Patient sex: M
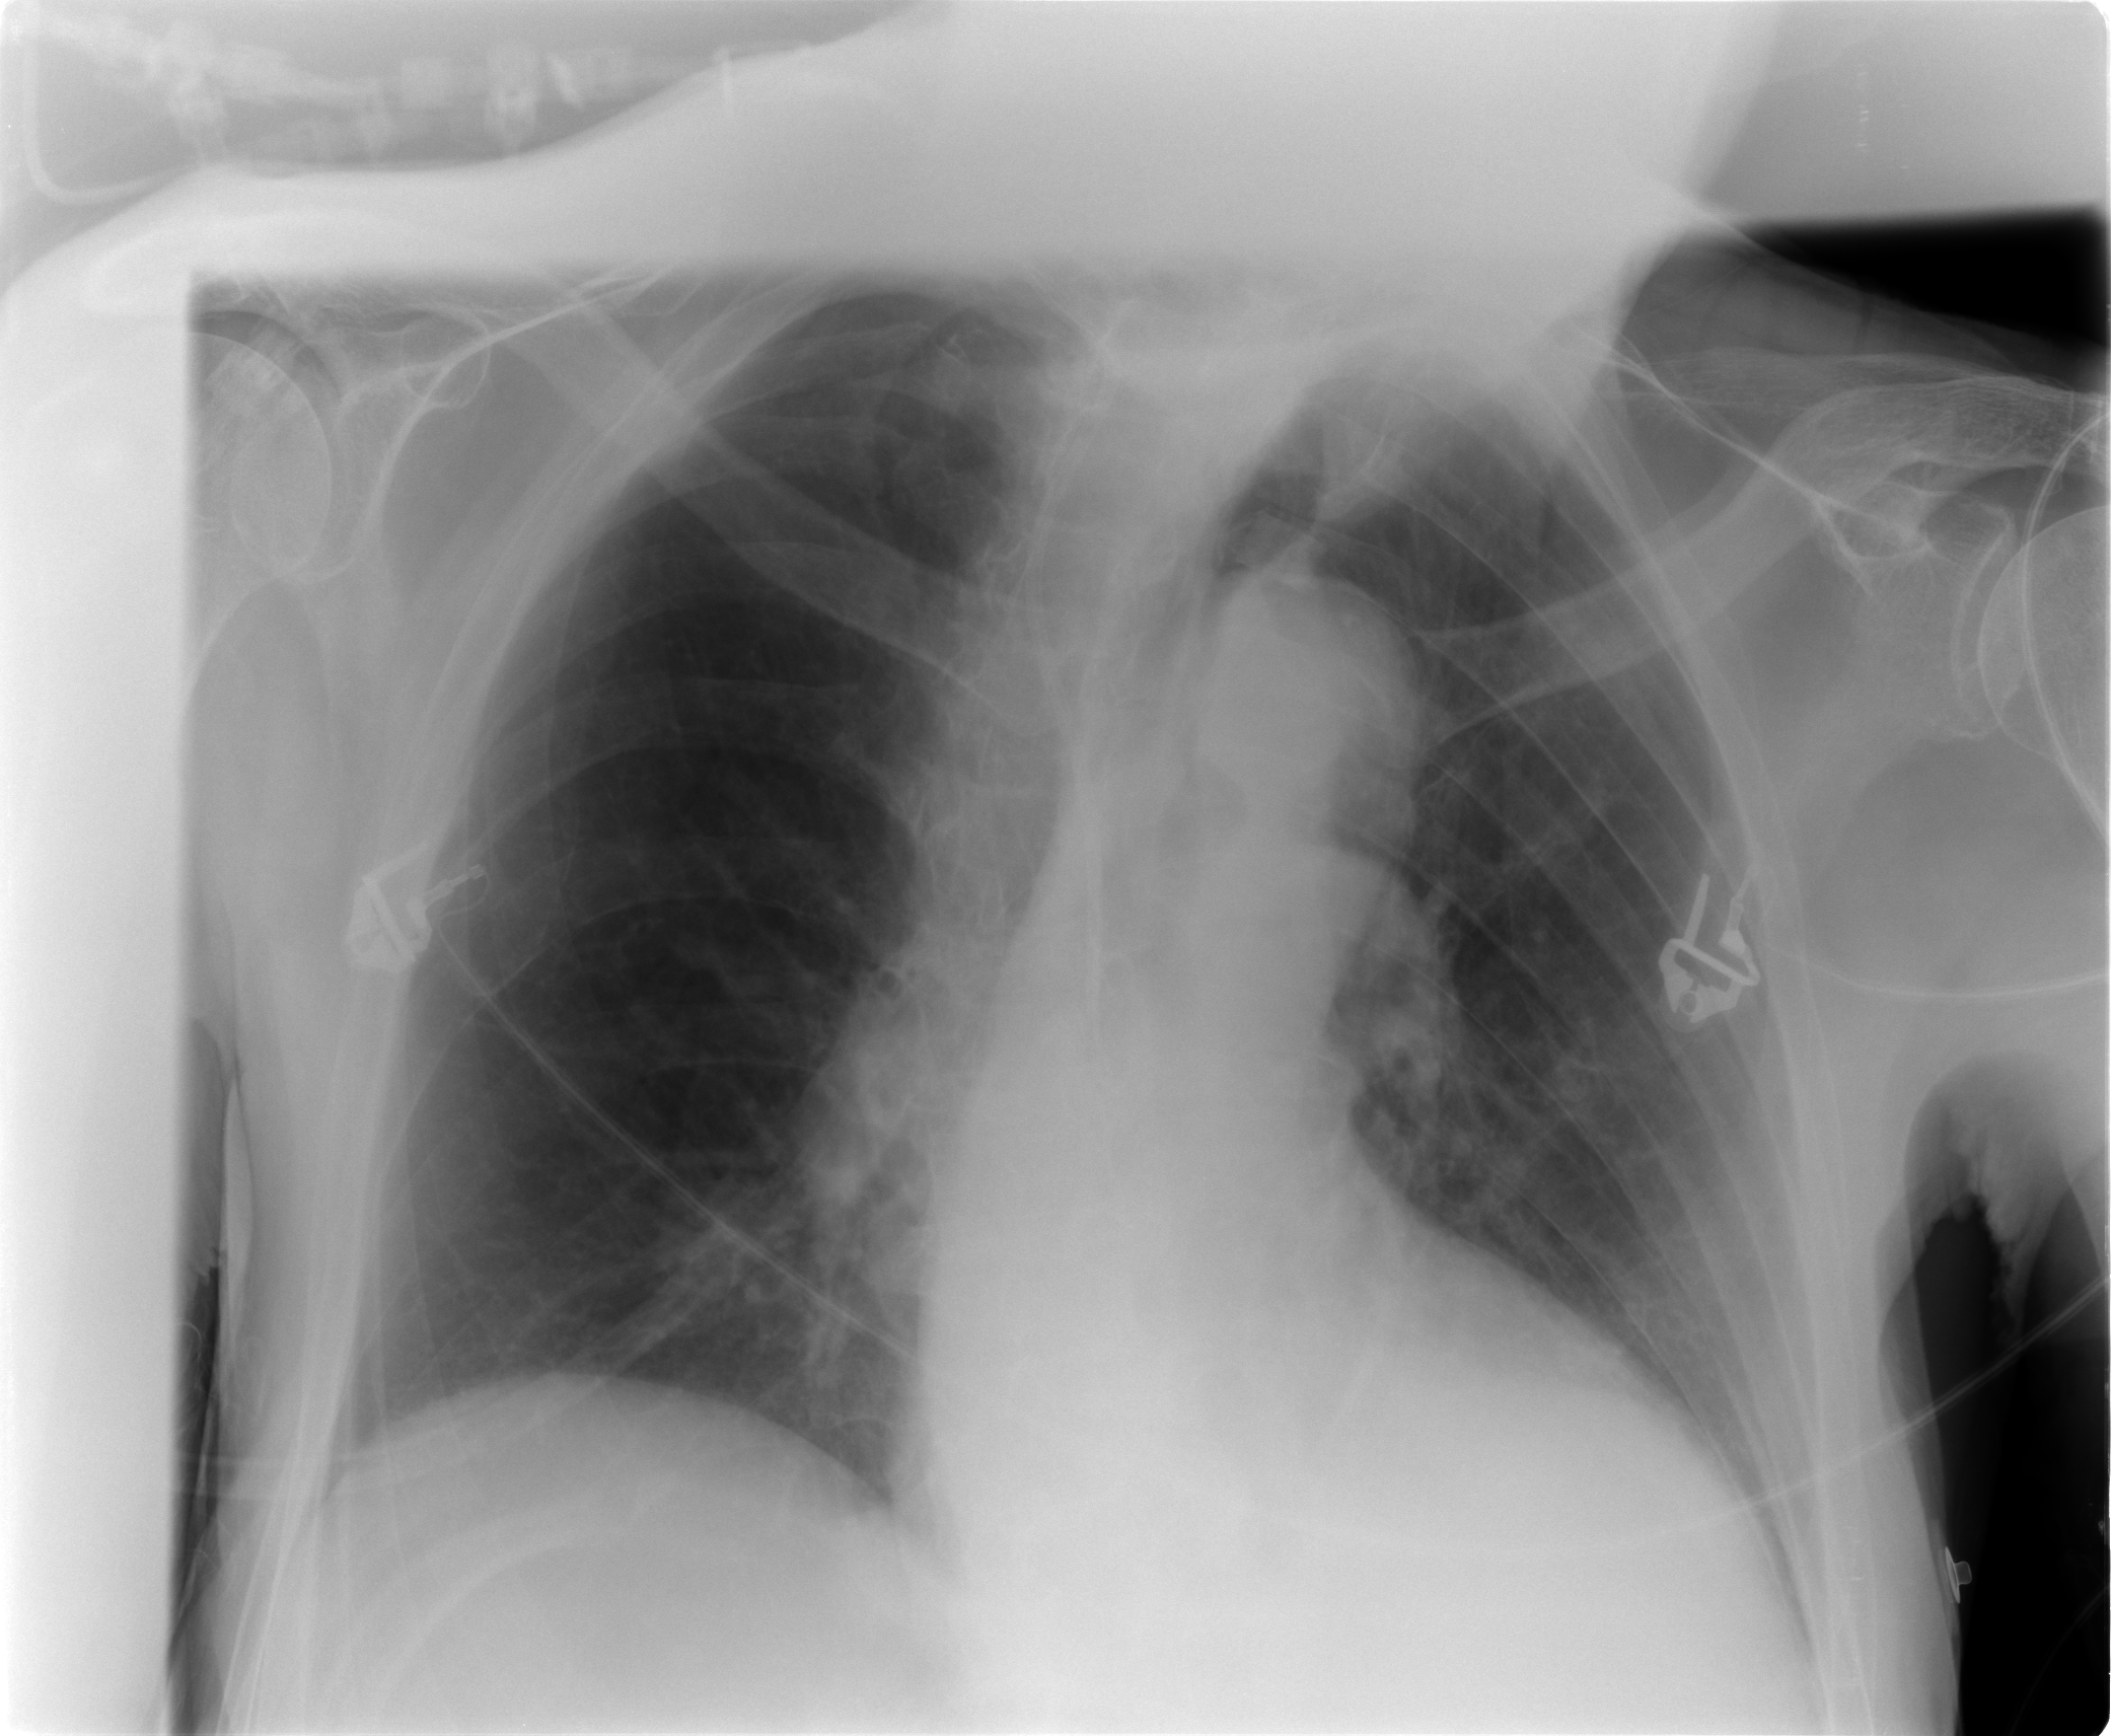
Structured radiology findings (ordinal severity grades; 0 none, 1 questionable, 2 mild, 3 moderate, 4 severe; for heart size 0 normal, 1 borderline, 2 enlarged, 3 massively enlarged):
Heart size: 0
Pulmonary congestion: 0
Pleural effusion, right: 0
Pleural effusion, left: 0
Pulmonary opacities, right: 0
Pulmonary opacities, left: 0
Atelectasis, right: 0
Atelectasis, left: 2